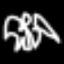
Label: angel